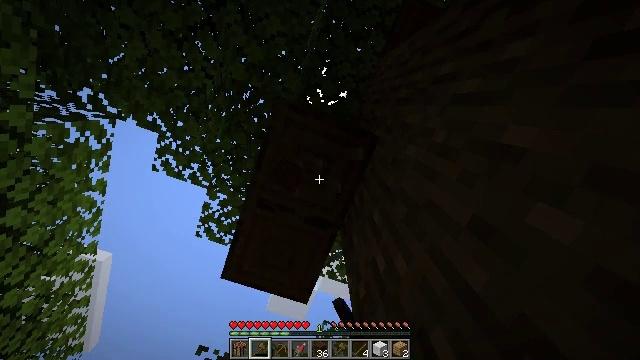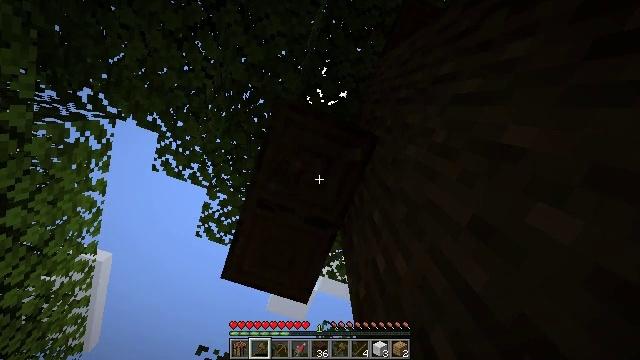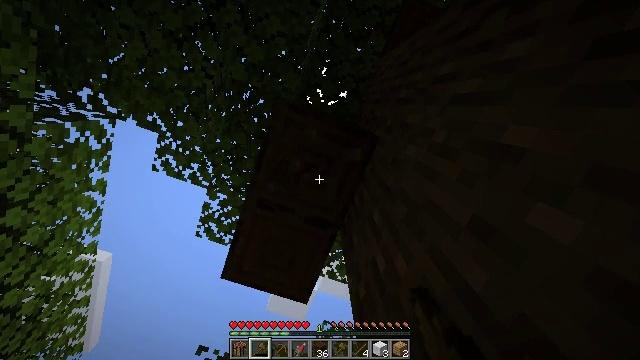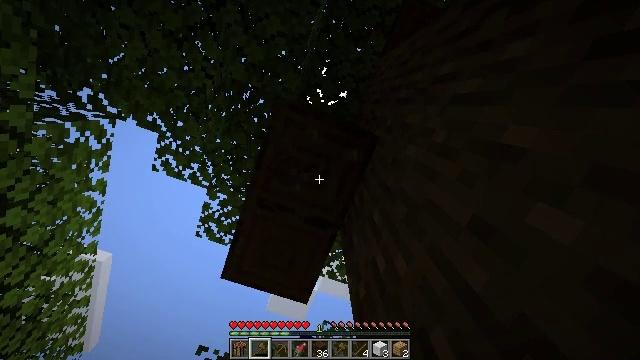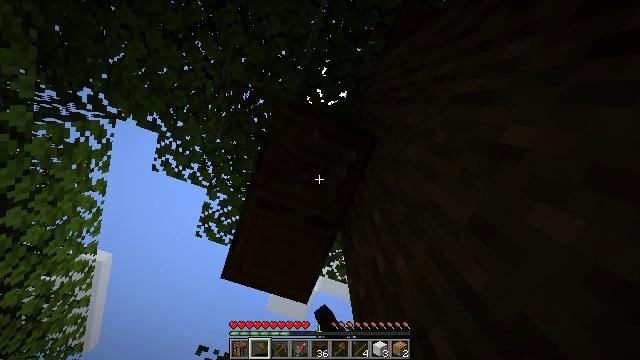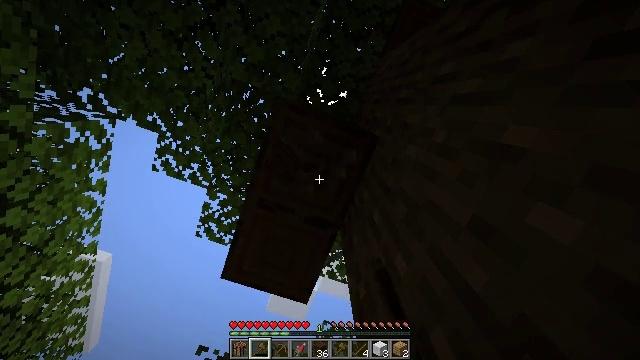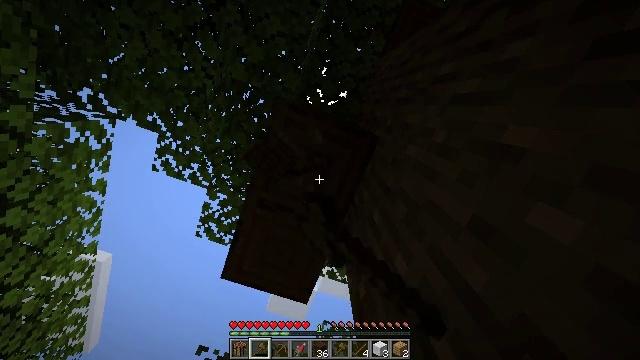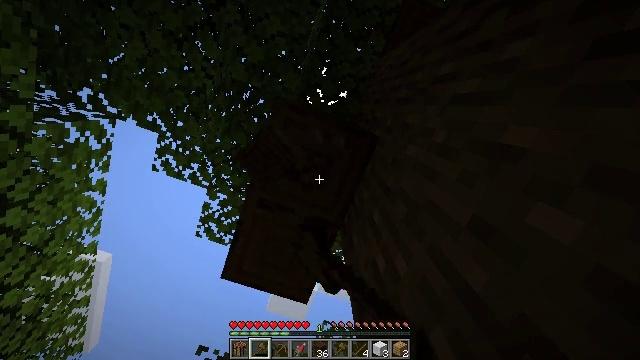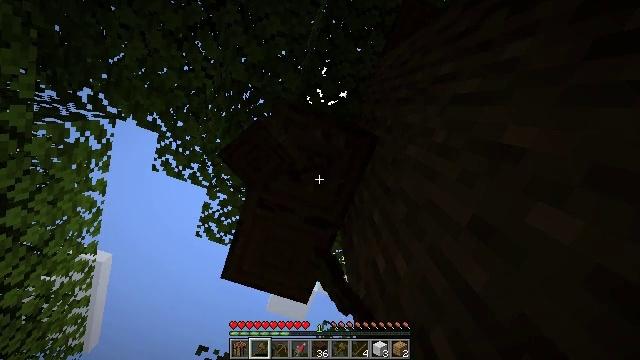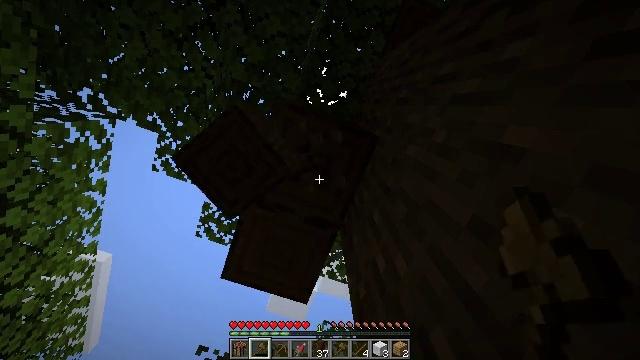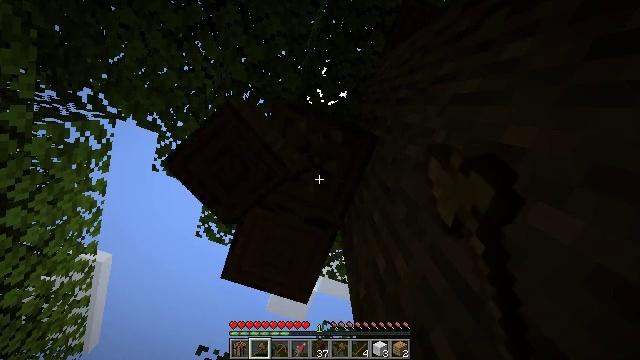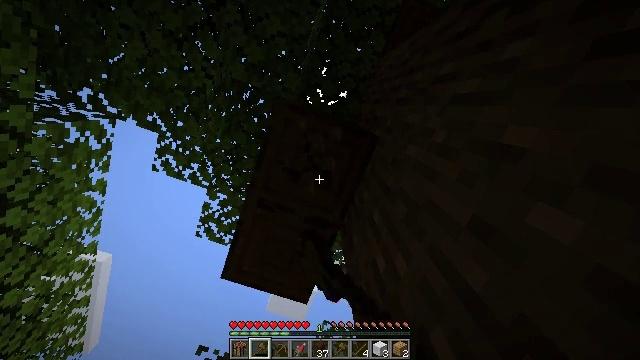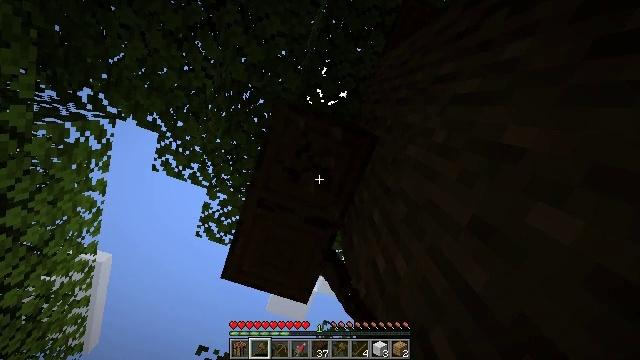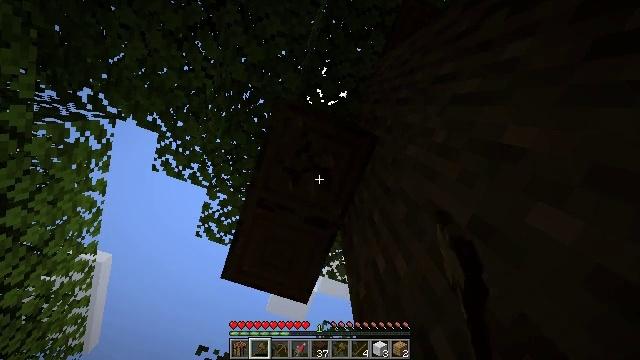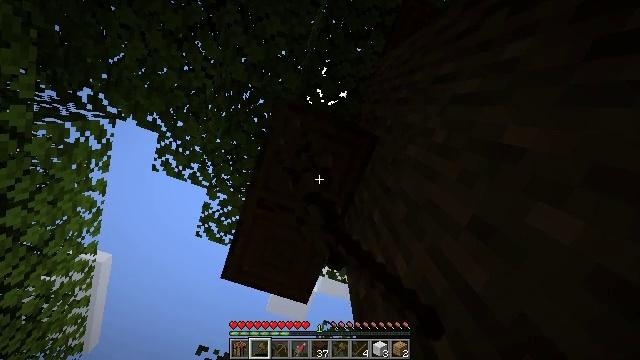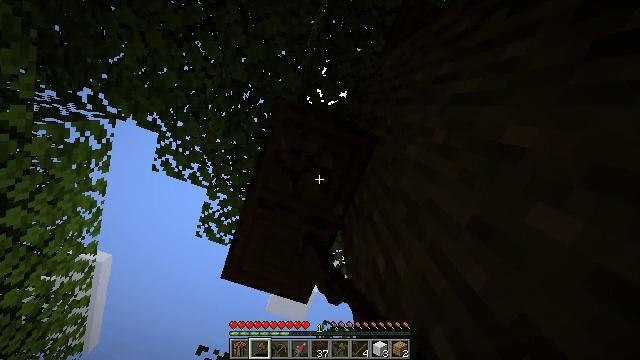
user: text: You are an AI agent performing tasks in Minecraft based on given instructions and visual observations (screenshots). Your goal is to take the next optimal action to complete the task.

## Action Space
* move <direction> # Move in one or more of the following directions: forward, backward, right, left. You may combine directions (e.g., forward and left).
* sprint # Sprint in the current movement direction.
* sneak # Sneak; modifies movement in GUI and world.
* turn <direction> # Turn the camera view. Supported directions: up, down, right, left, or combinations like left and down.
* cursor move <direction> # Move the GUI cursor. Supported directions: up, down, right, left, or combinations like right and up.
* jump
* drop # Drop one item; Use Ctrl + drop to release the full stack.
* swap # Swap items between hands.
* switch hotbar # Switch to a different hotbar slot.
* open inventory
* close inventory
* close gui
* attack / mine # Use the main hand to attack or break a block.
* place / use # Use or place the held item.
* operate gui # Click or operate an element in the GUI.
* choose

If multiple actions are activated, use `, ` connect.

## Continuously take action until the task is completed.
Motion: motion action
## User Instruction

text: Chop down the dark oak log.
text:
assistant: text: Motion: attack / mine
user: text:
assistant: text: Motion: attack / mine
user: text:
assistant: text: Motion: attack / mine
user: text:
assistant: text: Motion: attack / mine
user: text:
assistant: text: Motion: attack / mine
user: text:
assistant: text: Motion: attack / mine
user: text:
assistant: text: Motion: attack / mine
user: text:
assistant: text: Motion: attack / mine
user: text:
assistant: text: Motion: attack / mine
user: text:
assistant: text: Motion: attack / mine
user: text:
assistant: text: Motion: attack / mine
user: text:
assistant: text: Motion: attack / mine
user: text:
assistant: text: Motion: attack / mine
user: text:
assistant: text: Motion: attack / mine
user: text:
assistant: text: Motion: attack / mine
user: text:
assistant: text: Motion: attack / mine
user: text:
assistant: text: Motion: attack / mine
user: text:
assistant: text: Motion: attack / mine
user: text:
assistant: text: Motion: attack / mine
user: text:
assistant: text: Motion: attack / mine
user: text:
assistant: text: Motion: attack / mine
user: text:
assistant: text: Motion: attack / mine
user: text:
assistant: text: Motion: turn up, attack / mine
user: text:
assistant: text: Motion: attack / mine
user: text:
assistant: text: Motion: attack / mine
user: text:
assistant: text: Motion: attack / mine
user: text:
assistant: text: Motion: attack / mine
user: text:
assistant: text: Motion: attack / mine
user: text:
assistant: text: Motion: attack / mine
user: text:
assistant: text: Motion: attack / mine